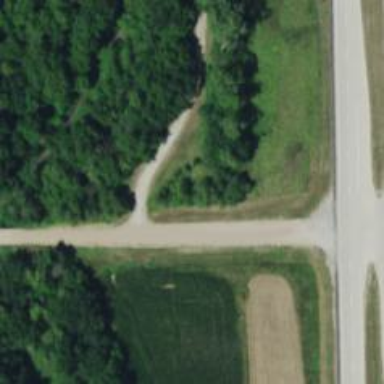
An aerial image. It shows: Unclassified road.